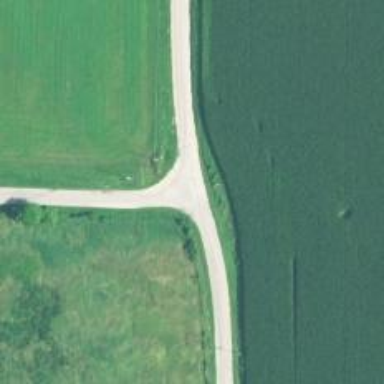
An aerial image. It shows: Unclassified road.